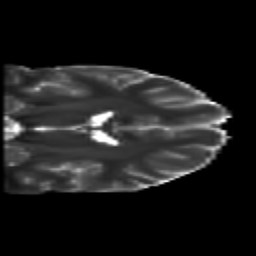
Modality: T2w
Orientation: coronal
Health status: healthy
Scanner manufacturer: siemens
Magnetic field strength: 3 T
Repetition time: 10 s
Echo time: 0.092 s